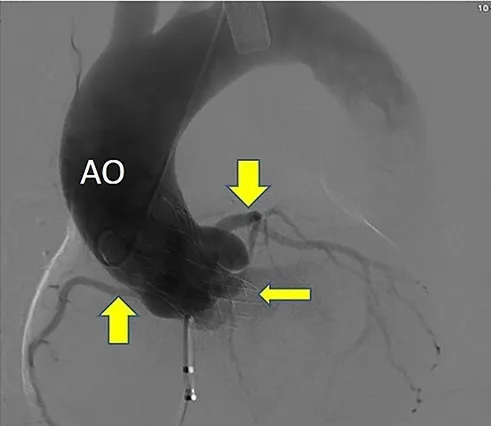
Postoperative DSA: Self-expanding valve holder's shape and position (thin arrow) are normal, while left and right coronary artery openings (thick arrow) are unobstructed with clear blood flow.
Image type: radiology (ct)